Field crop: maize
Growth stage: 1
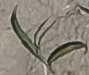
Species: sorghum